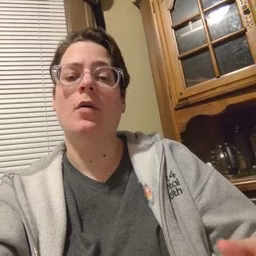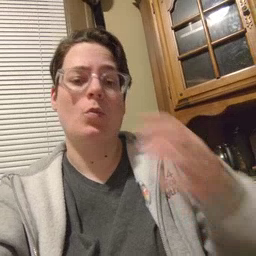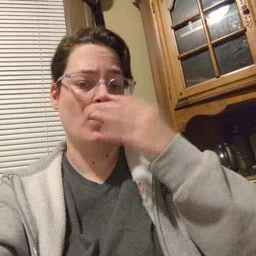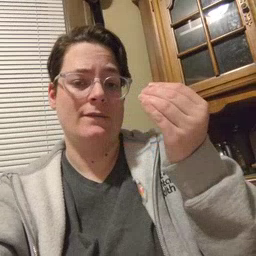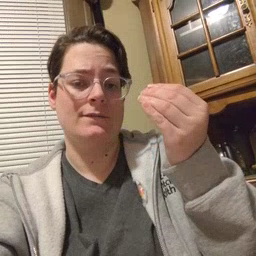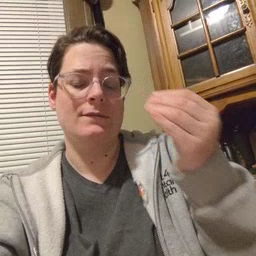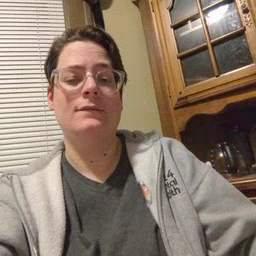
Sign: wolf